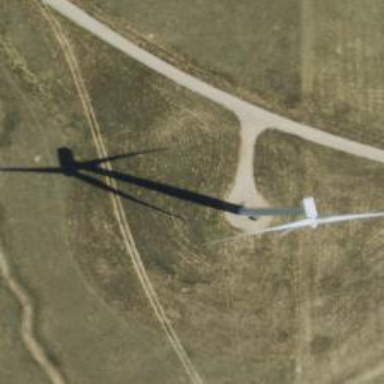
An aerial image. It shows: Wind generator powered by horizontal axis wind turbine.